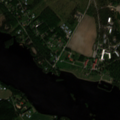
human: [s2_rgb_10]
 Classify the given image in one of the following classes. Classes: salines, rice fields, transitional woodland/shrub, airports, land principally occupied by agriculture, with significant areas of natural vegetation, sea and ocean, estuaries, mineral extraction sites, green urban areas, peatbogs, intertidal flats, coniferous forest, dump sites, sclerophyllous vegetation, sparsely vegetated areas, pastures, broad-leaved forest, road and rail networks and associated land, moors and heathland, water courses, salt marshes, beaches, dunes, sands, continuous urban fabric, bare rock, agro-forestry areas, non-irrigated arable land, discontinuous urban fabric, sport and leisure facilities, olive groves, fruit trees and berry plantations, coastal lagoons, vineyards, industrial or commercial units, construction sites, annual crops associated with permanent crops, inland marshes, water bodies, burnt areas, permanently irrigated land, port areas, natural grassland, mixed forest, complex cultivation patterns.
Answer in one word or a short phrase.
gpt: discontinuous urban fabric, land principally occupied by agriculture, with significant areas of natural vegetation, coniferous forest, mixed forest, transitional woodland/shrub, water courses